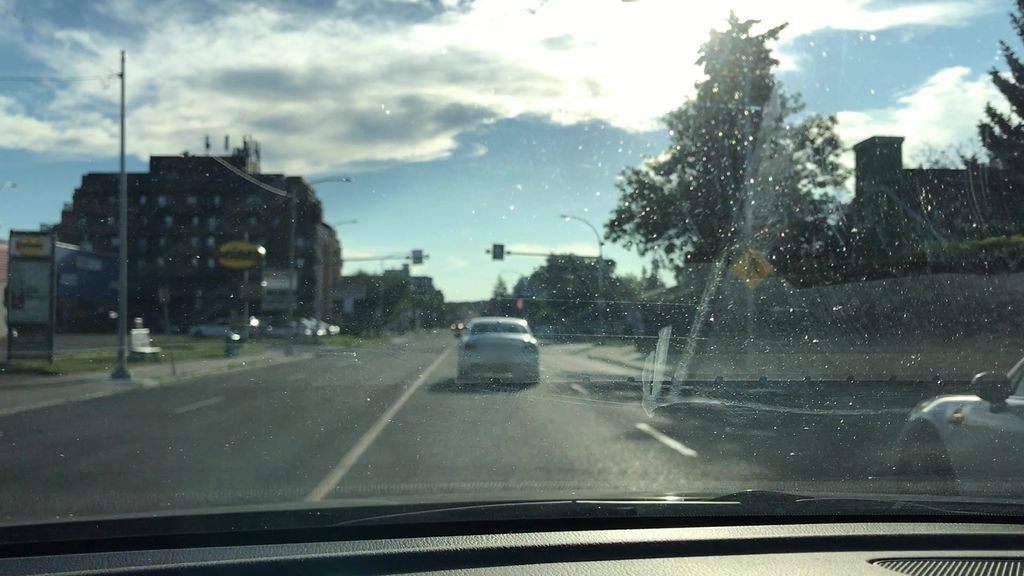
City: calgary